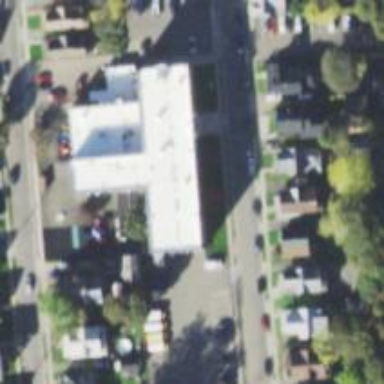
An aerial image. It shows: School.